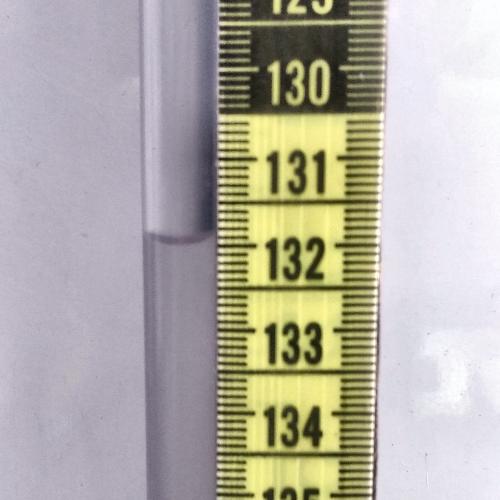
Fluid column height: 131.9 cm